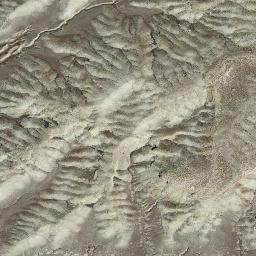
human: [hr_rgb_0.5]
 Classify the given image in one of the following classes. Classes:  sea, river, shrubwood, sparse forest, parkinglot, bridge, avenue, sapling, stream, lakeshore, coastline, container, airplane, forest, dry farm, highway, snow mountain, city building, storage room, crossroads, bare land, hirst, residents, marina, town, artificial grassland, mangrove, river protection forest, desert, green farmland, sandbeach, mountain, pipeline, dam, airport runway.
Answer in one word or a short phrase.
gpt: mountain